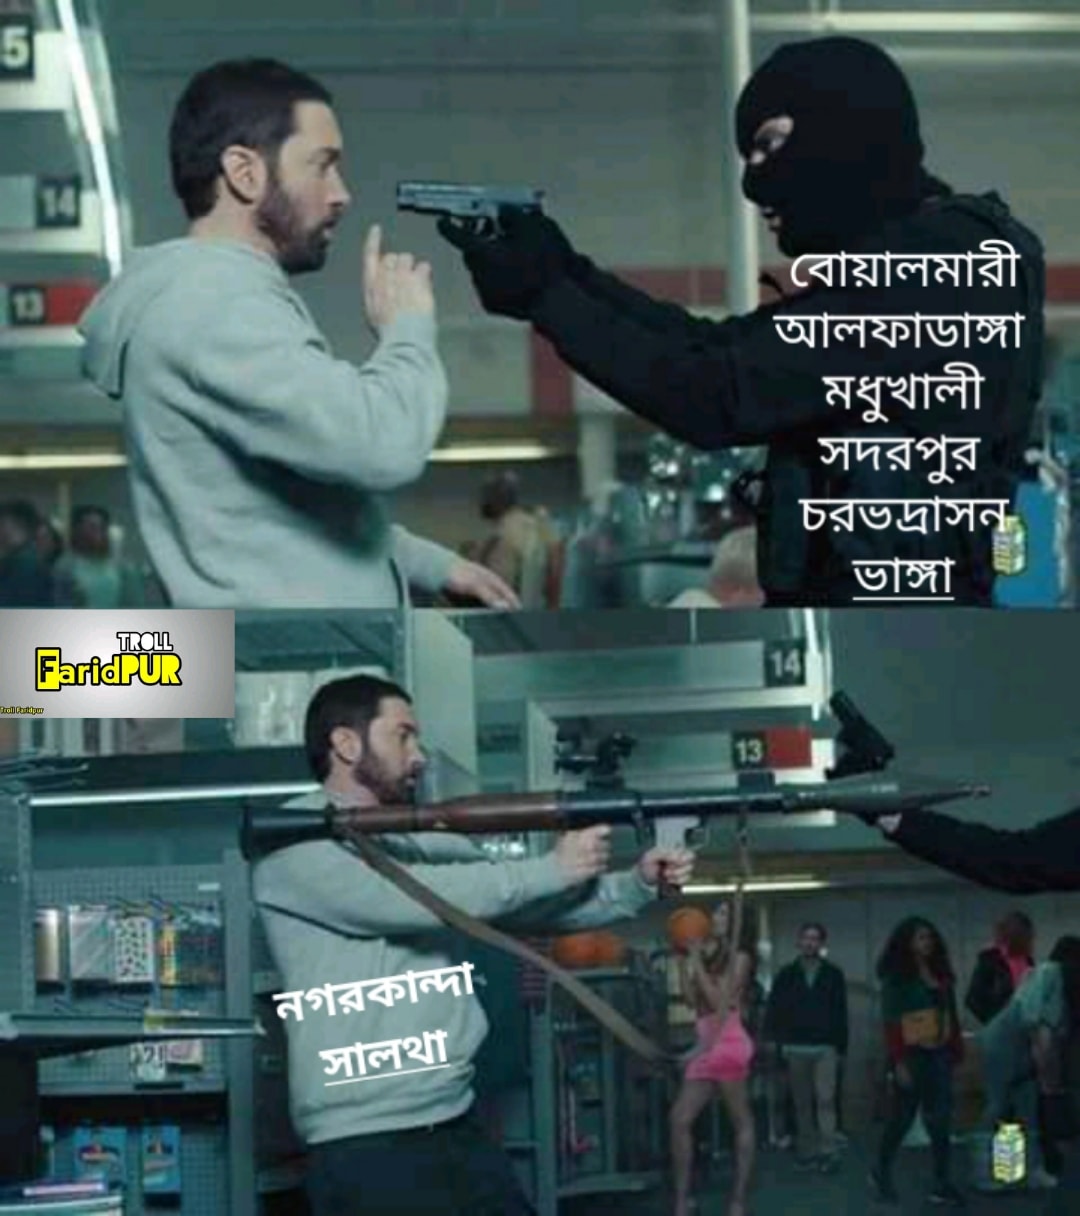
Caption: বোয়ালমারী  আলফাডাঙ্গা মধুখালী  সদরপুর  চরভদ্রাসন ভাঙ্গা     নগরকান্দা সালথা
Label: non-hate